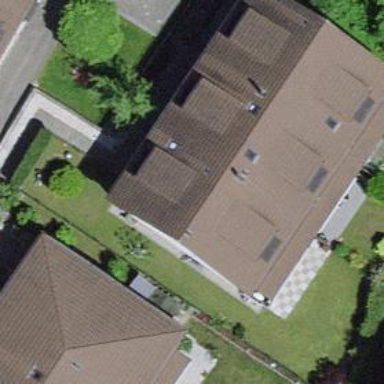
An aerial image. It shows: Terrace building with gabled roof.